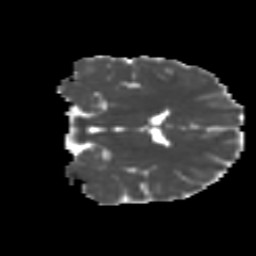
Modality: MD
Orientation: coronal
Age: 16
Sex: male
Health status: ill
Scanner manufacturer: ge
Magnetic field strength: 3 T
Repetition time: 6.752 s
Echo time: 0.079 s